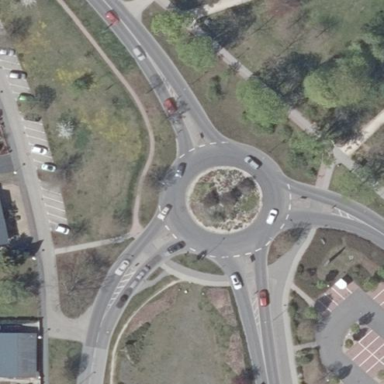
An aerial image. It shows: Secondary road with asphalt surface leading to roundabout junction.